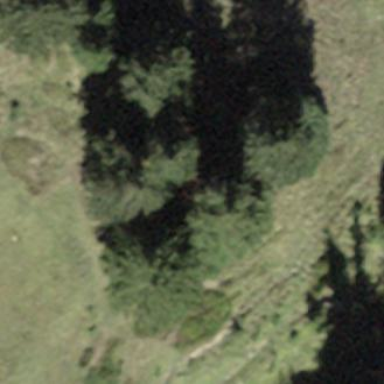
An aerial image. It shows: Forest area.